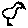
Label: bird